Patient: sex F, age 66
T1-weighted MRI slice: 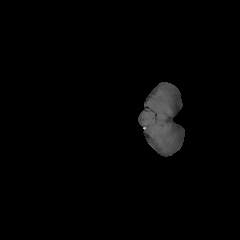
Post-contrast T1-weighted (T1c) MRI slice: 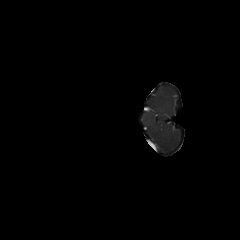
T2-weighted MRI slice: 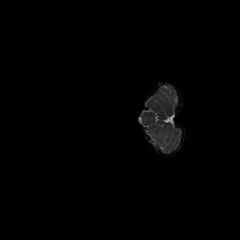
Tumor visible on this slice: no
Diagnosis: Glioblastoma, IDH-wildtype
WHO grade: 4